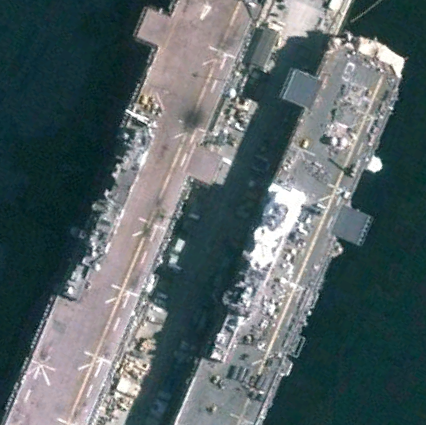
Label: assault